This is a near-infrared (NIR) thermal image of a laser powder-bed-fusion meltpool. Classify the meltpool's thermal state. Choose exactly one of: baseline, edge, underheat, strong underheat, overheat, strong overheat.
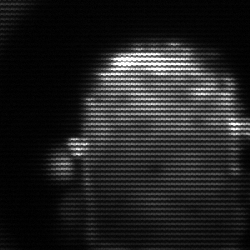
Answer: baseline